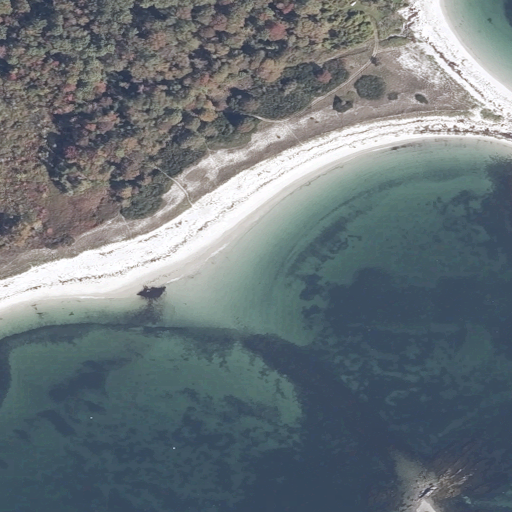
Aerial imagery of beach in Maine named Andrews Beach containing open water, barren land, woody wetlands, deciduous forest, shrub, herbaceous wetlands, and mixed forest